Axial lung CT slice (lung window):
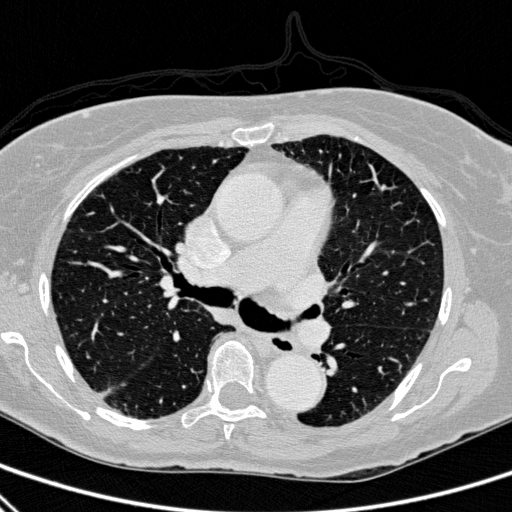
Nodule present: no